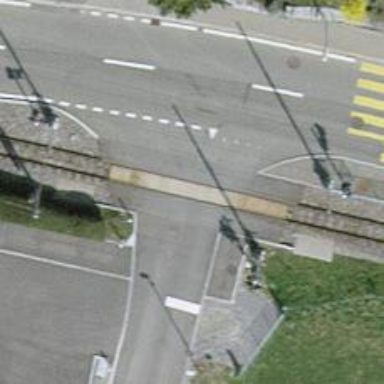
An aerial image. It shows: Level crossing along the railway.